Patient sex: F
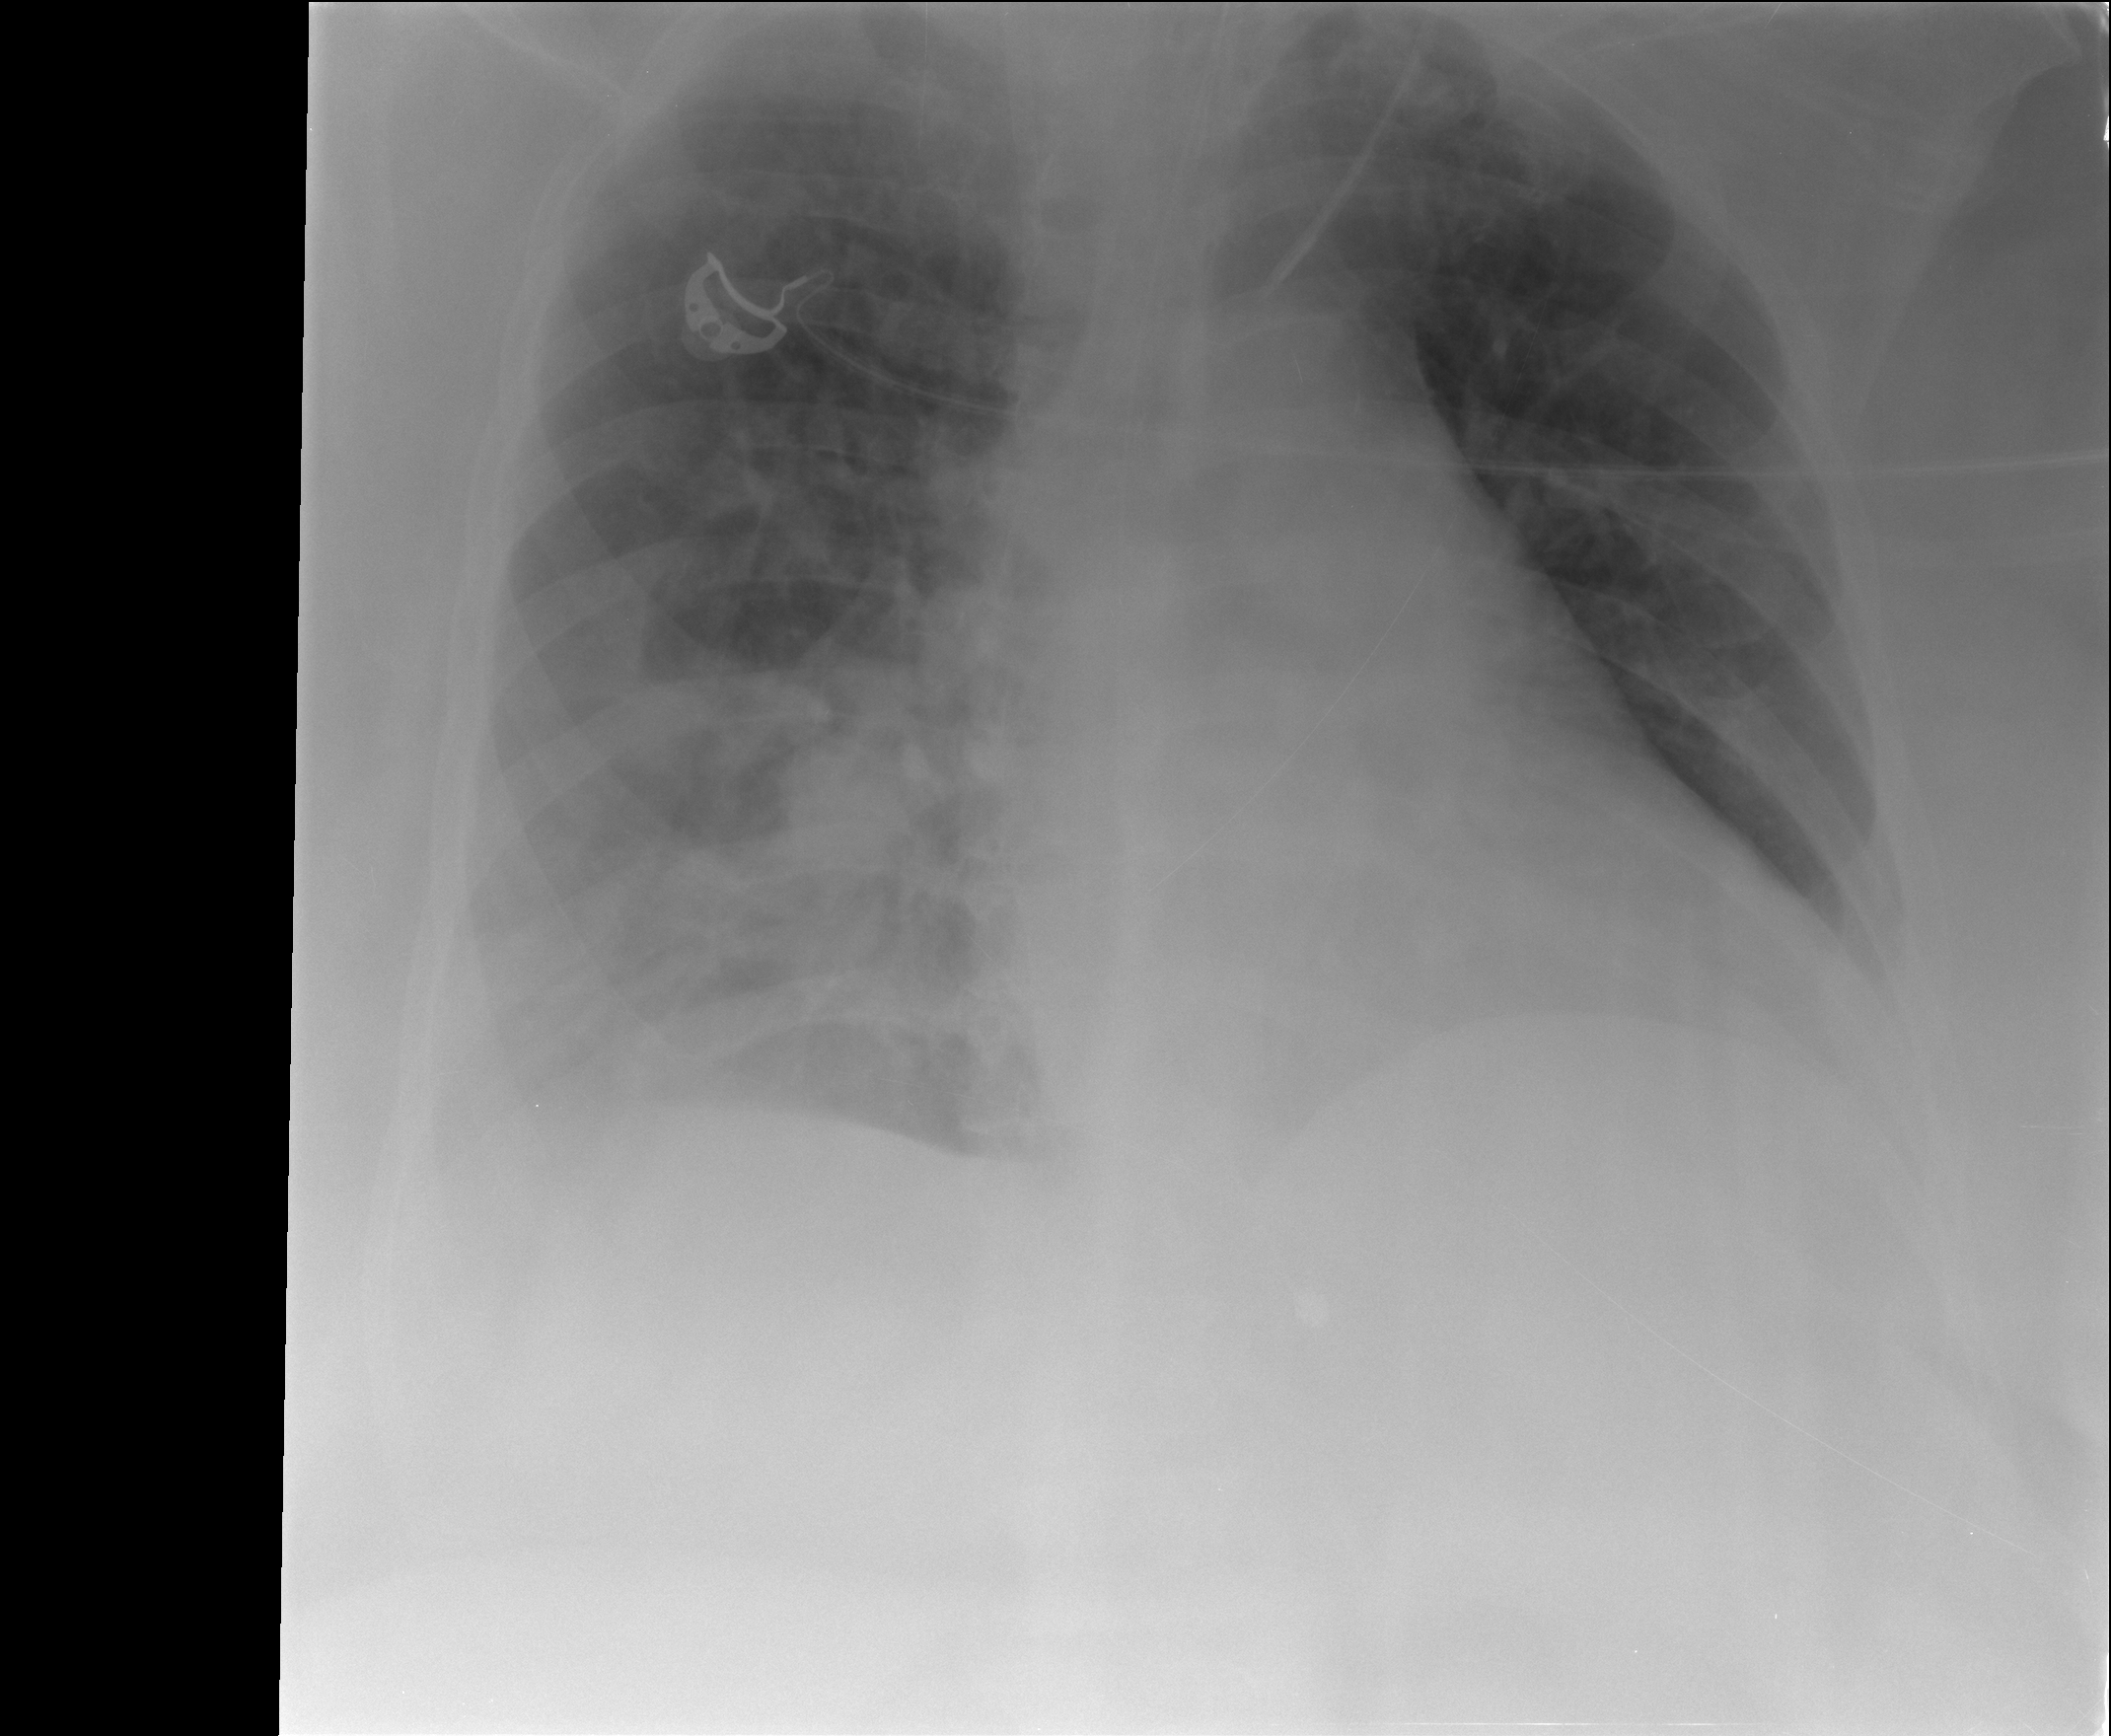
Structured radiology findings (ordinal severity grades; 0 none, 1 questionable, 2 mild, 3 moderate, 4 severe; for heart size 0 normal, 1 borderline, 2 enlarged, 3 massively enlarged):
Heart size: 2
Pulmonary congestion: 2
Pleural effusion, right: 2
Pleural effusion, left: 0
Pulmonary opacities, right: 2
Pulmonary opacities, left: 0
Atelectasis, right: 2
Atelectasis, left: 0